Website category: sports
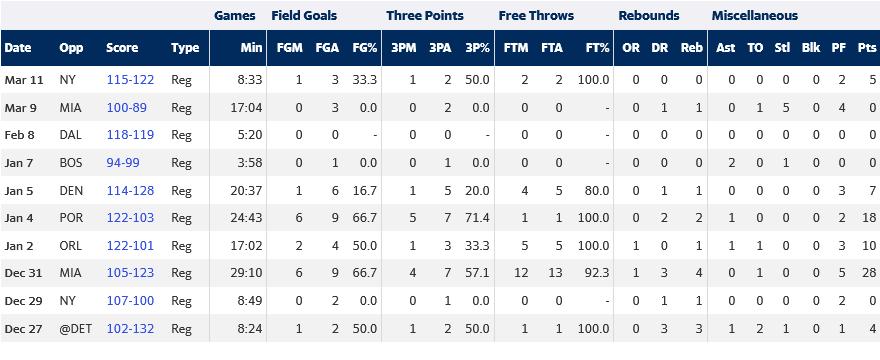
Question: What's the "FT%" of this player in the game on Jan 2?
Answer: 100.0

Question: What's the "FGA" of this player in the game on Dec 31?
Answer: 9

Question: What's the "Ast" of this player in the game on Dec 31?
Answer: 0

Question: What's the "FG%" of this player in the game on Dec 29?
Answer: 0.0

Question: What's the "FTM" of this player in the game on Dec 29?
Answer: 0

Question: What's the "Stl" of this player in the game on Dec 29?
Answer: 0

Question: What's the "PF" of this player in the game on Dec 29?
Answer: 2

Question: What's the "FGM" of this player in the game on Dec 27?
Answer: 1

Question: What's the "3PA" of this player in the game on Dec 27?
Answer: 2

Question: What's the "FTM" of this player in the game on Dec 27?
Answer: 1

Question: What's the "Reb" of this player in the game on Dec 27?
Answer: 3

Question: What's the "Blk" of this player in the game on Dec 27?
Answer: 0

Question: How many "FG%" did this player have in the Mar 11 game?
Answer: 33.3

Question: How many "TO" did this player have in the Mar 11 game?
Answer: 0

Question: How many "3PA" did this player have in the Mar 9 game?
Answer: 2

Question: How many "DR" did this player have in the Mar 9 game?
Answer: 1

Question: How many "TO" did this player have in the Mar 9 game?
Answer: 1

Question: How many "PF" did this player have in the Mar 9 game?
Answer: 4

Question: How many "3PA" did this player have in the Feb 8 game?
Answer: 0

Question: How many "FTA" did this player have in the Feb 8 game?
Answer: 0

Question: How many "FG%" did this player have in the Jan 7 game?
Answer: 0.0

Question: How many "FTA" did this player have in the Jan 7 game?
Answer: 0

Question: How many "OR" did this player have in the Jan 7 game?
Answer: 0

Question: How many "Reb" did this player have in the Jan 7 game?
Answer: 0

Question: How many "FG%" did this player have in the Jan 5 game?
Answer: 16.7

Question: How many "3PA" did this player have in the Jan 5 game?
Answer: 5

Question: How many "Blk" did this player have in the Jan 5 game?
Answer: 0

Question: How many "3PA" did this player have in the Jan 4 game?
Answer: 7

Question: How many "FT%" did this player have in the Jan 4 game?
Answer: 100.0

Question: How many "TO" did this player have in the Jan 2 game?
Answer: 1

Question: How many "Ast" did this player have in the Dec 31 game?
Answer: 0

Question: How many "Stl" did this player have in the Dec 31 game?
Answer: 0

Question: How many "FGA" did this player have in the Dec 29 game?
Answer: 2

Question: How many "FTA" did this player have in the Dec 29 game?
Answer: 0

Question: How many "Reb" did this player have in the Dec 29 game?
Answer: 1

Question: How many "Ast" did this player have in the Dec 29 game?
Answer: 0

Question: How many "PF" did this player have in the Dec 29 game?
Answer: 2

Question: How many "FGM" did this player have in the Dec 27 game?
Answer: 1

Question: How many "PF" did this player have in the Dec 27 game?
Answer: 1

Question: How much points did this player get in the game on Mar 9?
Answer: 0

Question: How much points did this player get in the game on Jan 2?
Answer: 10

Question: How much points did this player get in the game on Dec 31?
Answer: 28

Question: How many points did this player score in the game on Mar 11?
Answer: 5

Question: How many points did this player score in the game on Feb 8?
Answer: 0

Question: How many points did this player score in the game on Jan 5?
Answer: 7

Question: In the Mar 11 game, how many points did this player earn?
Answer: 5

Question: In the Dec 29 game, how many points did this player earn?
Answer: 0

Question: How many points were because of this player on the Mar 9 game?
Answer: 0